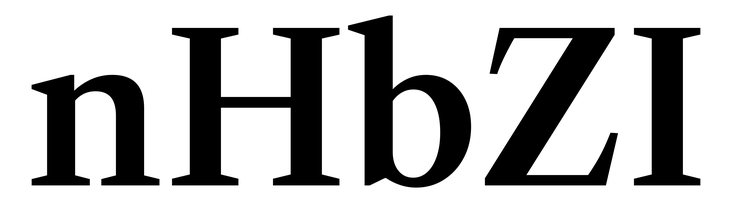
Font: LibreCaslonText_SemiBold